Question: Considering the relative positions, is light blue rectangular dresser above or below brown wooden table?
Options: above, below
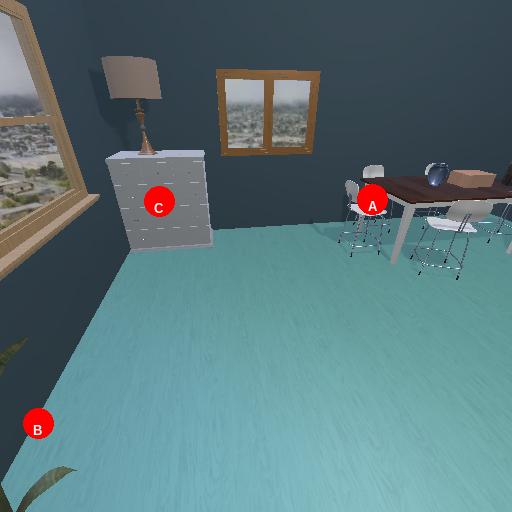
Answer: above